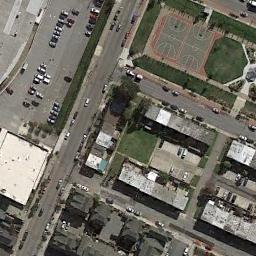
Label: basketball_court